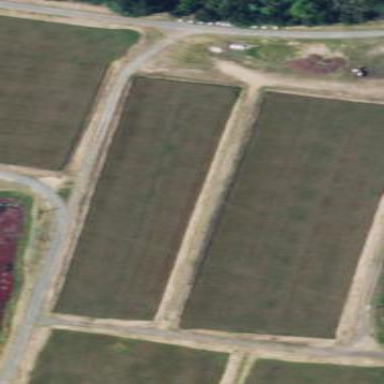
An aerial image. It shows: Farmland with cranberries as the main crop.